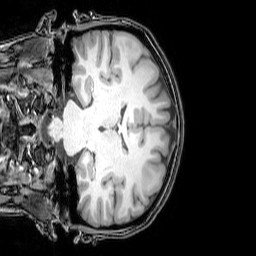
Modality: T1w
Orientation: coronal
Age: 24
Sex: female
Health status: healthy
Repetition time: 0.081 s
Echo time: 0.037 s